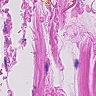
Metastatic tissue present: no